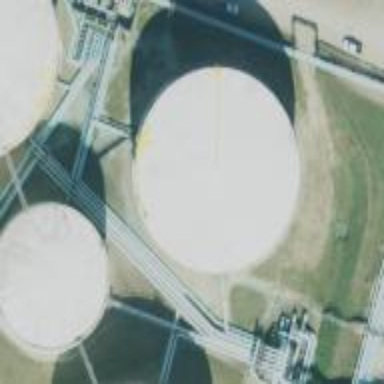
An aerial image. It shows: Storage tank created as man-made structure.